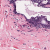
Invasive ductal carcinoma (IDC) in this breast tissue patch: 0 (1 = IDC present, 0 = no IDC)